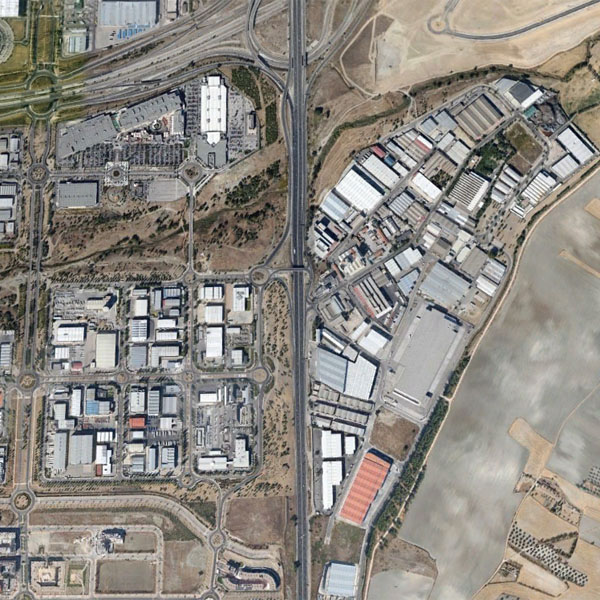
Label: Industrial